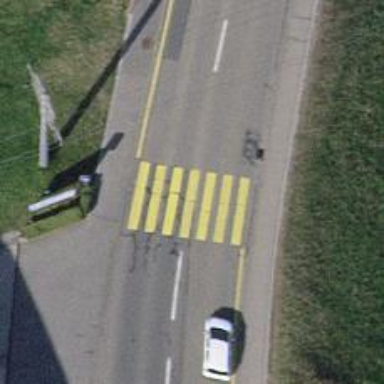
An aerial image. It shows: Uncontrolled road crossing.